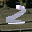
Label: 2